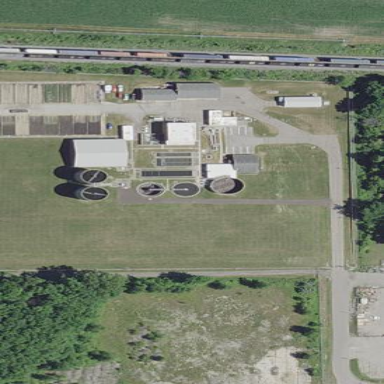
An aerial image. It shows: Wastewater plant.